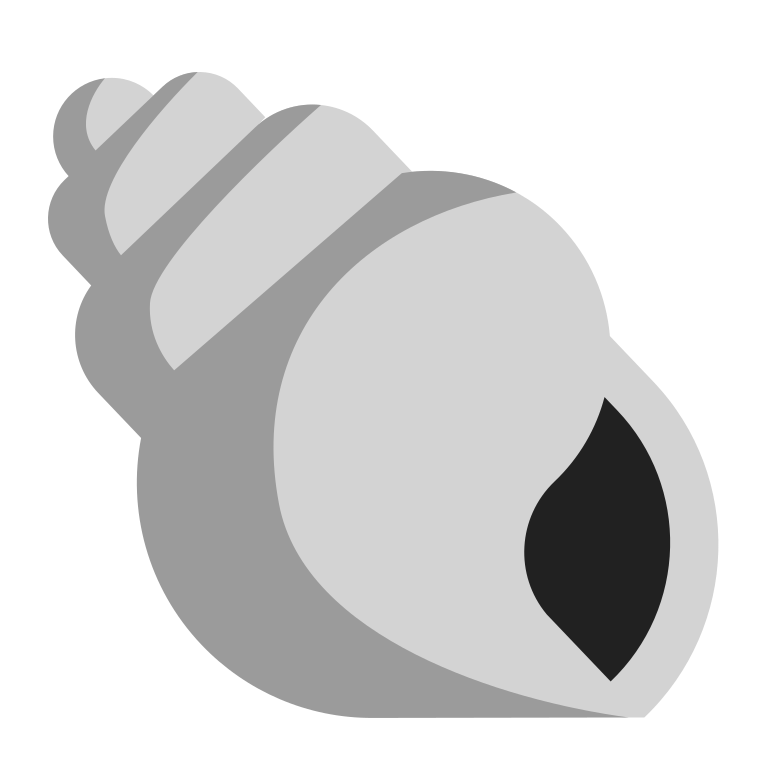
spiral shell flat